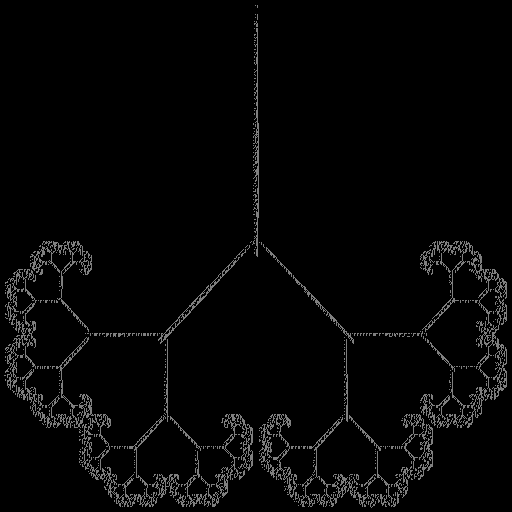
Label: sticks